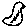
Label: bird